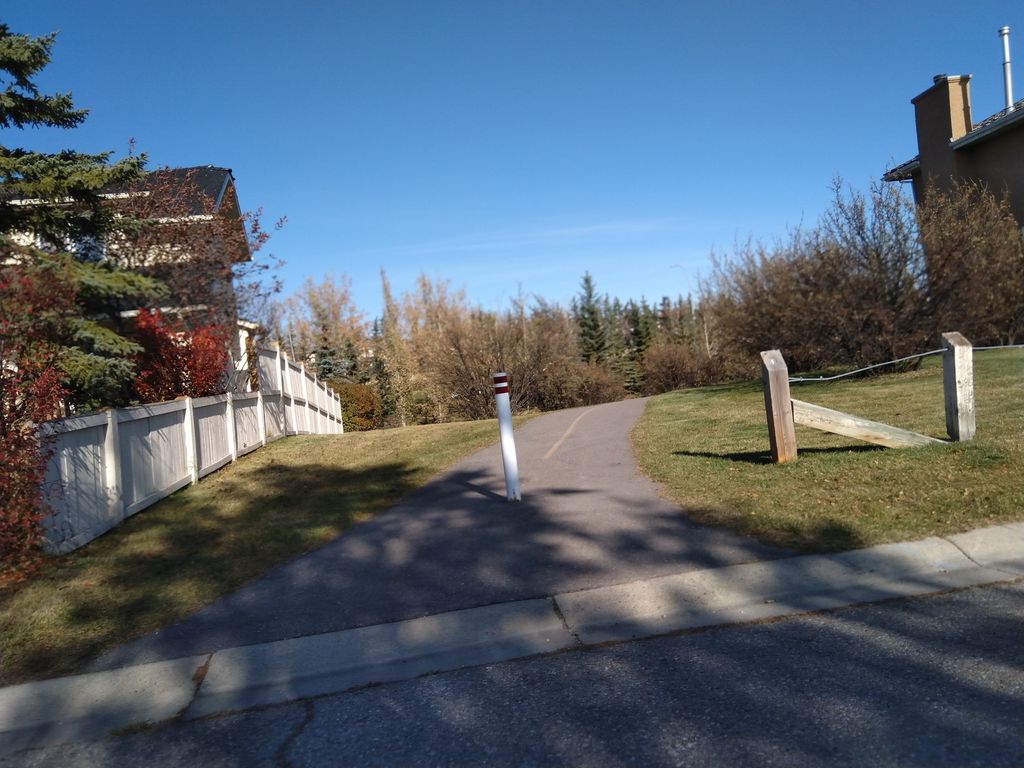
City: calgary